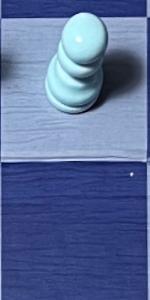
Label: Empty